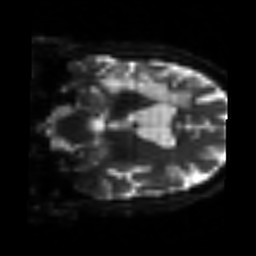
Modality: sbref
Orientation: coronal
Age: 56
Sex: male
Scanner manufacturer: siemens
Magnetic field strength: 3 T
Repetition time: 3.2 s
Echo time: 0.081 s